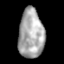
Tissue: lung
Cell type: Endothelial cells
Senescence score: 0.6008
Nuclear area (px): 1213
Mean DAPI intensity: 168.661